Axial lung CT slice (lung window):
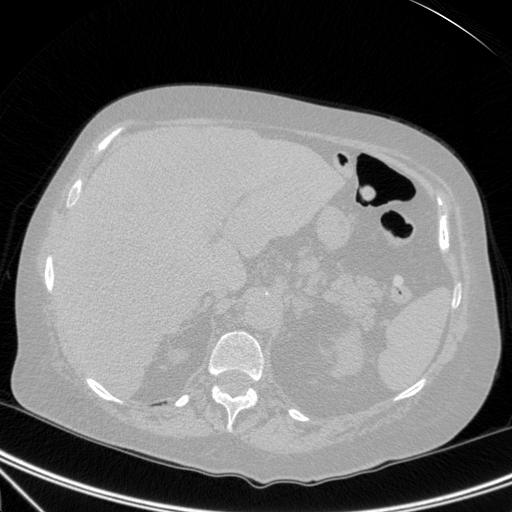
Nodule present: no